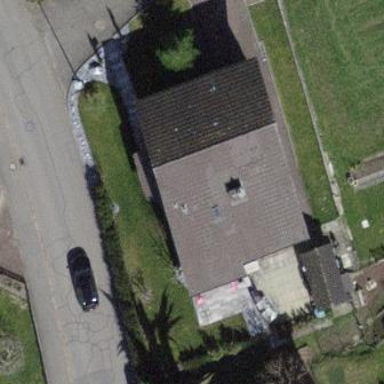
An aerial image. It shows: Building with tiled roof.